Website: walmart
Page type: customer-info-address
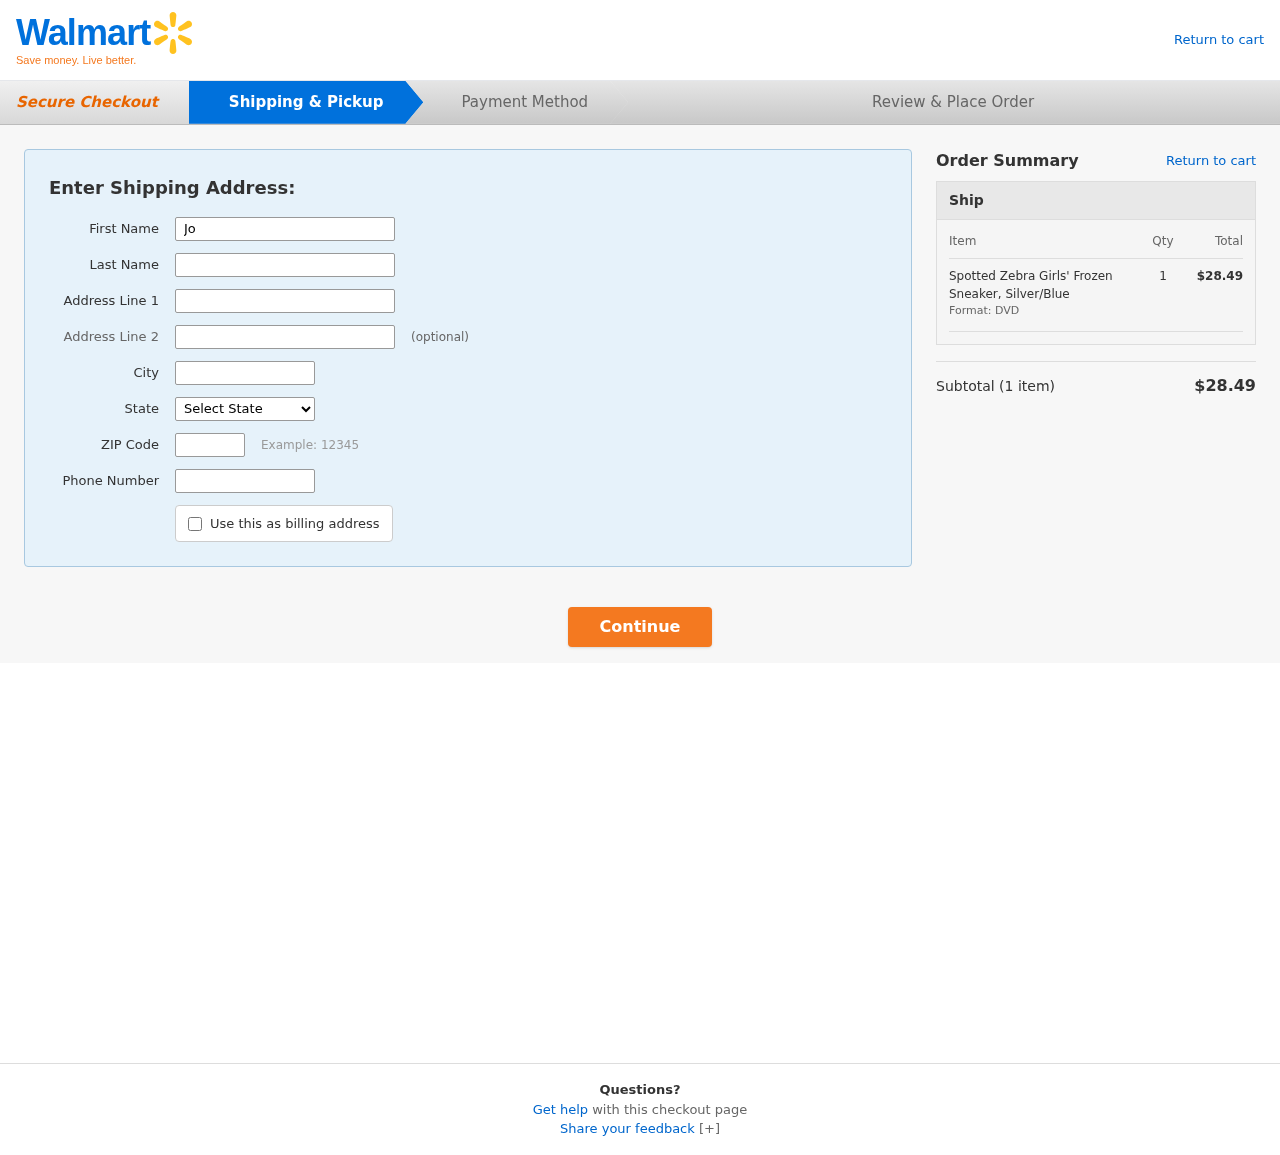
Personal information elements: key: PII_CITY
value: Port John
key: PII_FIRSTNAME
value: Joshua
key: PII_LASTNAME
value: Thompson
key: PII_PHONE
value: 4839038094
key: PII_POSTCODE
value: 37350
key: PII_STATE
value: Texas
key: PII_STREET
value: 2600 Alexis Village
Product elements: key: PRODUCT1_NAME
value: Spotted Zebra Girls' Frozen Sneaker, Silver/Blue
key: PRODUCT1_QUANTITY
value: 1
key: PRODUCT1_LINE_TOTAL
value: $28.49
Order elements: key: ORDER_NUM_ITEMS
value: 1
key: ORDER_SUBTOTAL
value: $28.49